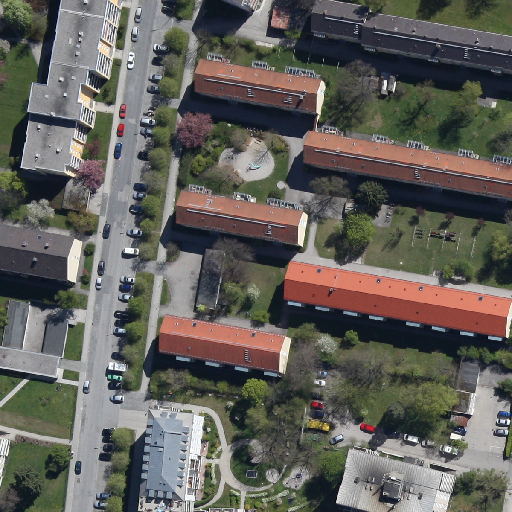
Referring expression: paved road along with tree